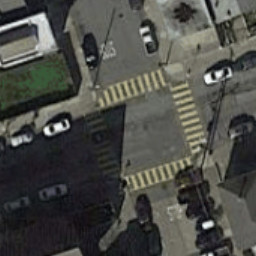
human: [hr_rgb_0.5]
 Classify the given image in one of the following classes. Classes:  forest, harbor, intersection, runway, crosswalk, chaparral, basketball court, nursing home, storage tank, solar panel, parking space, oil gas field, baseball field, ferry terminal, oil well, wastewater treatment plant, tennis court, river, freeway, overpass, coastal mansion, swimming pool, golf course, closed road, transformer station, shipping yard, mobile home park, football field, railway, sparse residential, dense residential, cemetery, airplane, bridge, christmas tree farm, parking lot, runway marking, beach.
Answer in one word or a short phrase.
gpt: crosswalk